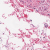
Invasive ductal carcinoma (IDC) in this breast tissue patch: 0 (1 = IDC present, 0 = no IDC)